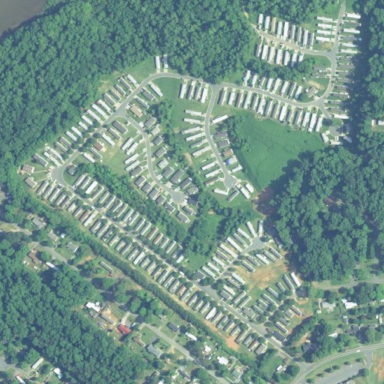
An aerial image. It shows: Residential area with mobile homes.